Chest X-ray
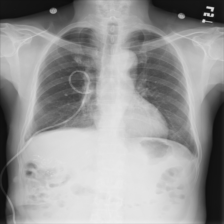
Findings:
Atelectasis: negative
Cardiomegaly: negative
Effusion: negative
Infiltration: negative
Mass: negative
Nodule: negative
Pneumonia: negative
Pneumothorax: positive
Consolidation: negative
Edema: negative
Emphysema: negative
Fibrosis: negative
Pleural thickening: negative
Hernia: negative